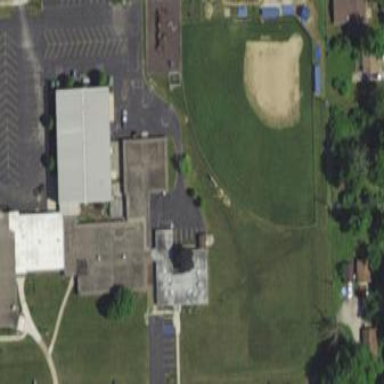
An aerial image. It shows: School.